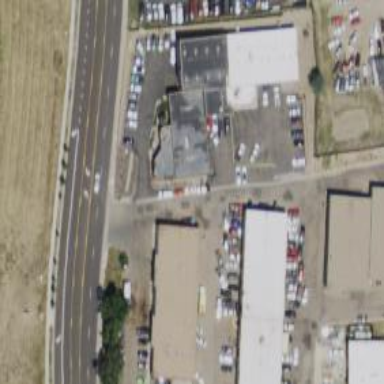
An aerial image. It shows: Building housing car repair shop.